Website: macys
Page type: payment
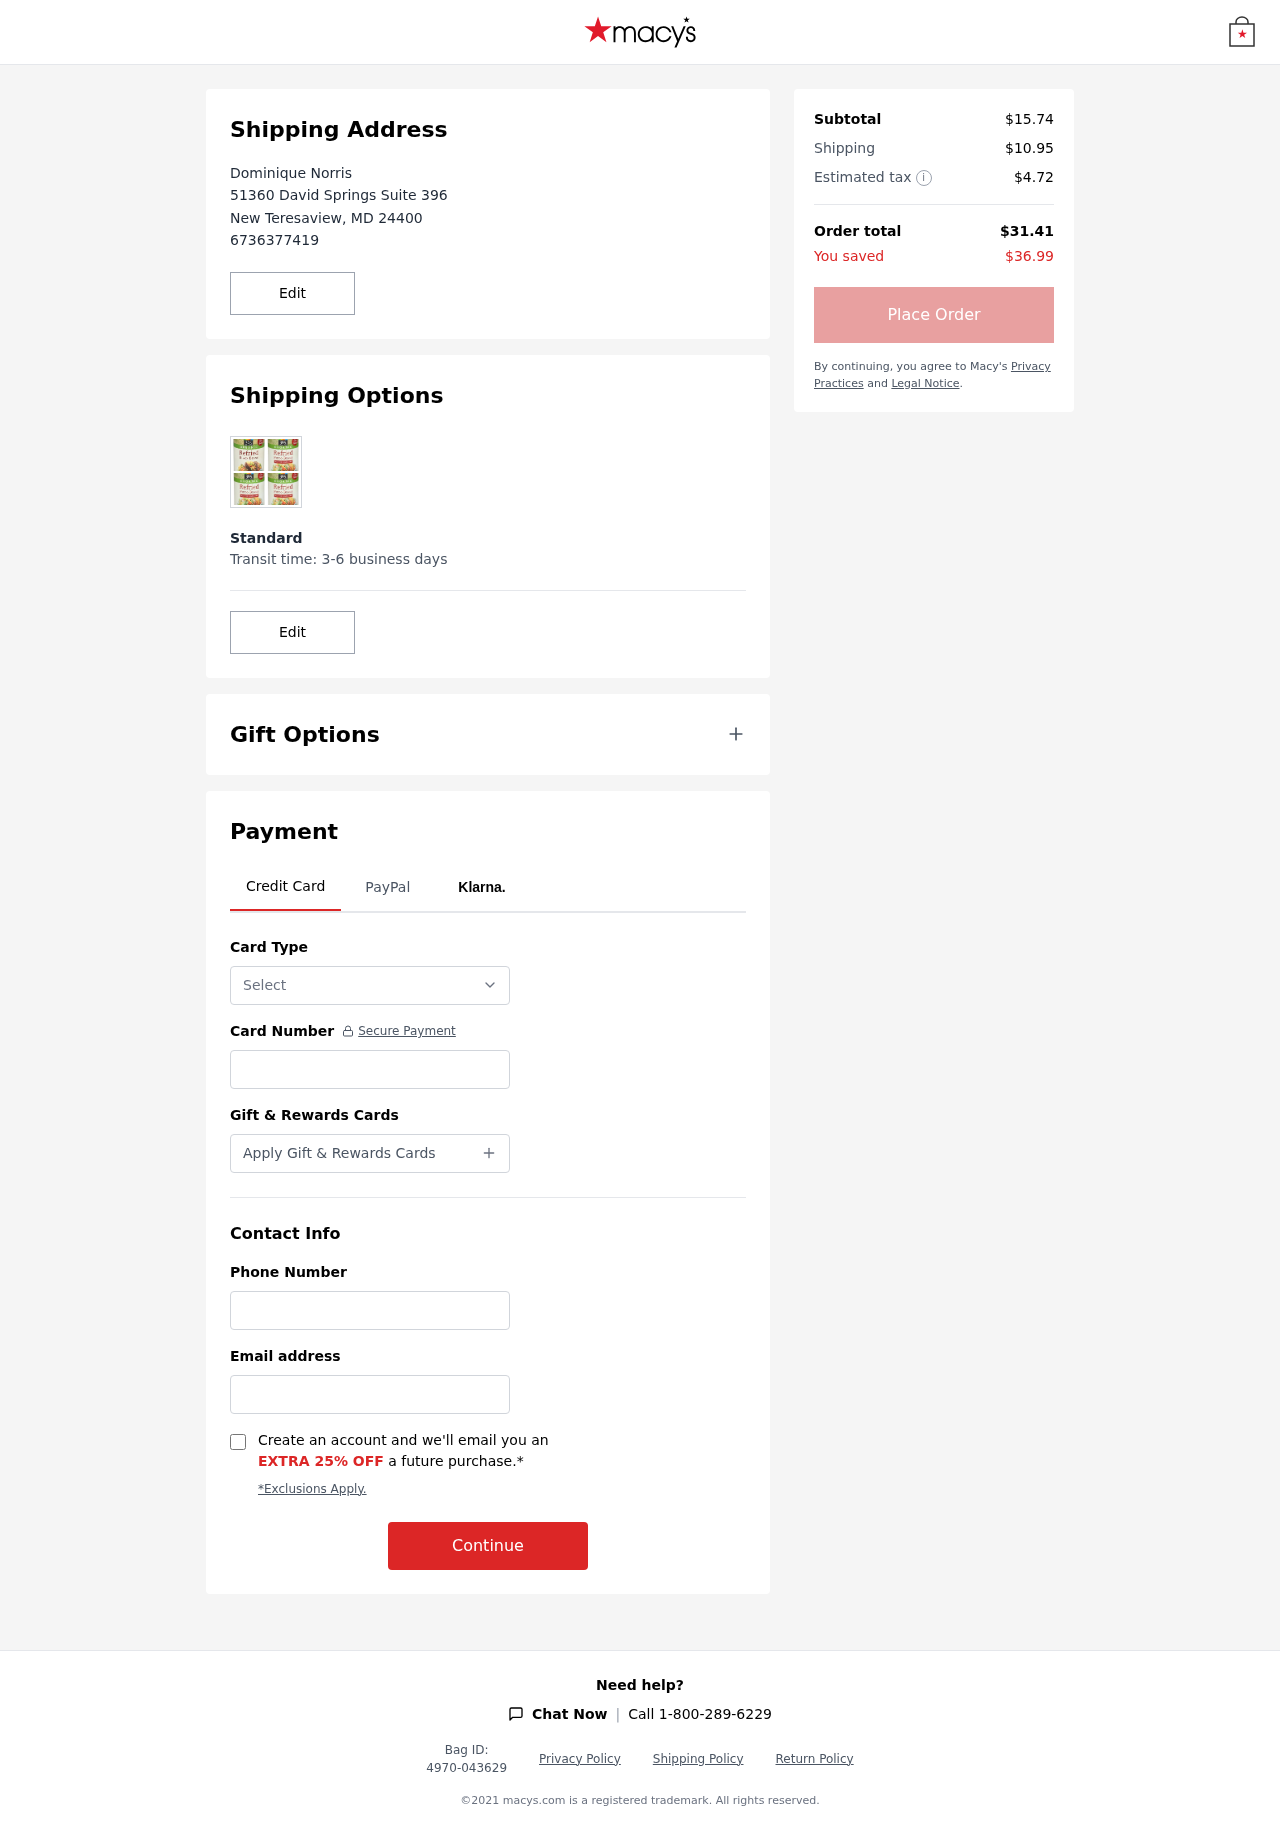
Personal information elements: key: PII_CARD_NUMBER
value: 3740 3149 3094 778
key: PII_CARD_TYPE
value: American Express
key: PII_CITY
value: New Teresaview
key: PII_EMAIL
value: dominique.norris@hotmail.com
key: PII_FULLNAME
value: Dominique Norris
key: PII_PHONE
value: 6736377419
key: PII_POSTCODE
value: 24400
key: PII_STATE_ABBR
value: MD
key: PII_STREET
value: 51360 David Springs Suite 396
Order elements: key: ORDER_SUBTOTAL
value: $15.74
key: ORDER_SHIPPING_COST
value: $10.95
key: ORDER_TAX
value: $4.72
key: ORDER_TOTAL
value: $31.41
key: ORDER_SAVINGS
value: $36.99